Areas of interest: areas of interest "Kangcheng International Garden"
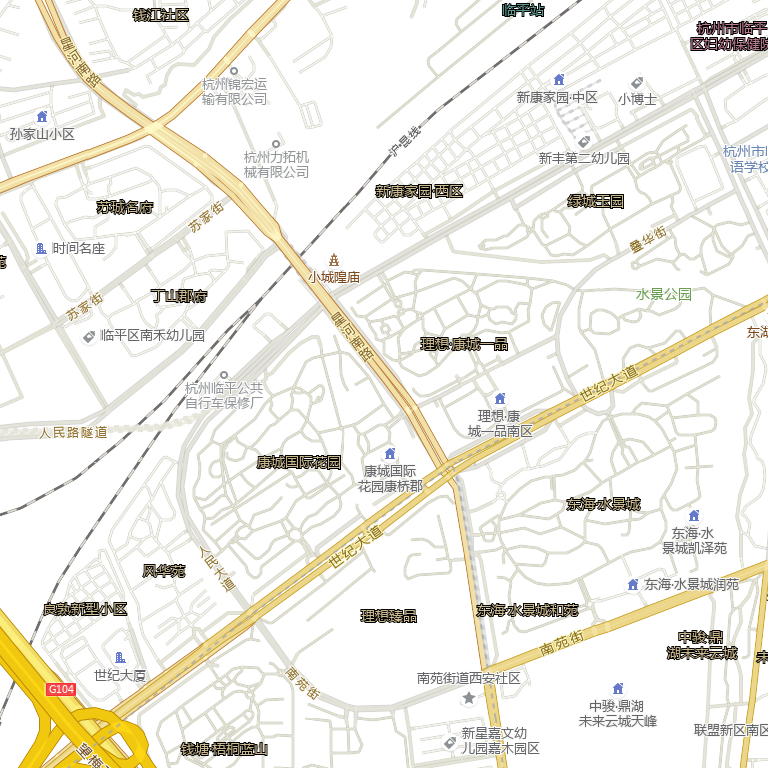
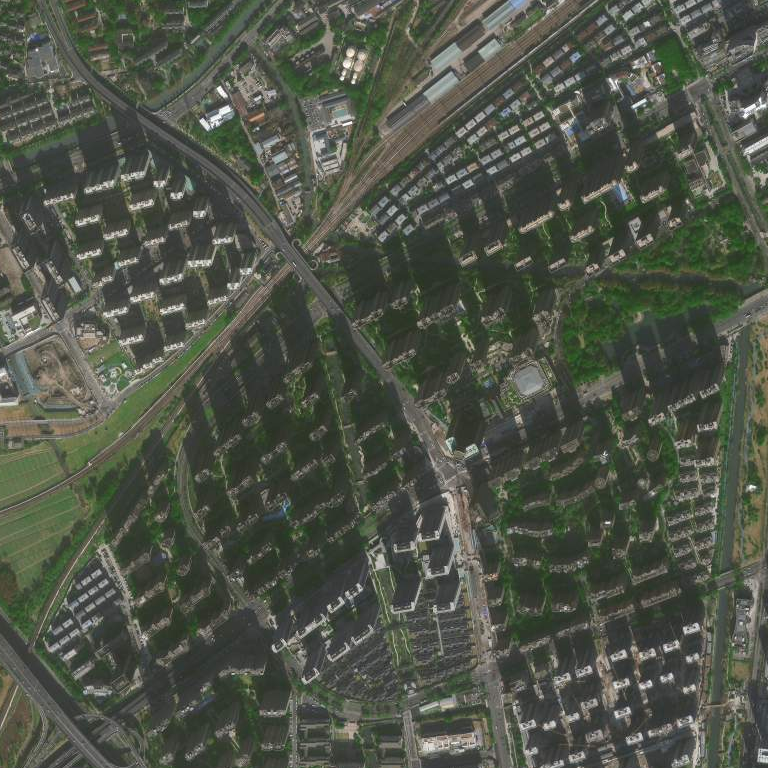